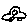
Label: car